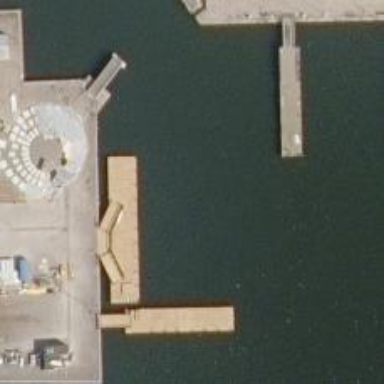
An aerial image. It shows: Ferry terminal with ferry service available.